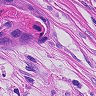
Metastatic tissue present: yes